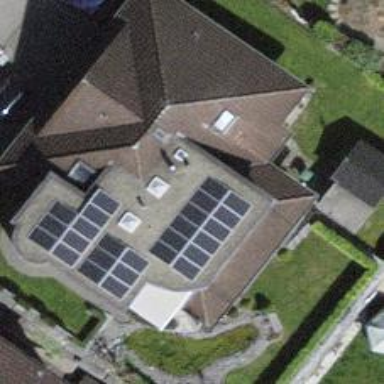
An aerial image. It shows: Solar photovoltaic panel generator.